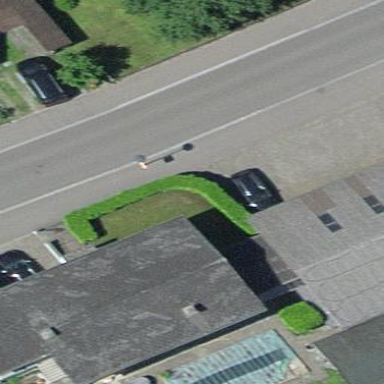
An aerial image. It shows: Detached building.